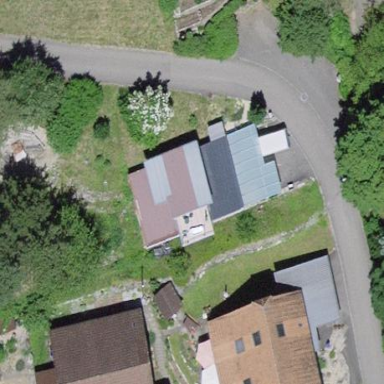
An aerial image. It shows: Residential building.